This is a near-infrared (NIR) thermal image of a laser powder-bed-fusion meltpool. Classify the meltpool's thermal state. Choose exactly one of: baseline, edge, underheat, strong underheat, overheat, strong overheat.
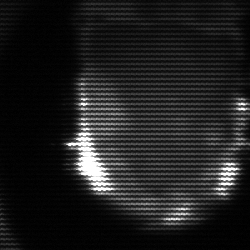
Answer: baseline